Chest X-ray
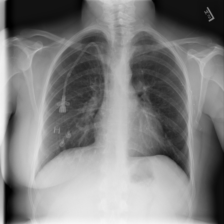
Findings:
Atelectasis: negative
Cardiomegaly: negative
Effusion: negative
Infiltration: negative
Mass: negative
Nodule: negative
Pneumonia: negative
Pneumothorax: negative
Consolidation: negative
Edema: negative
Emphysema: negative
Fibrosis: negative
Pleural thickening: negative
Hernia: negative